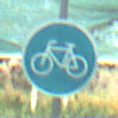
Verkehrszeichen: Radweg
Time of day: MorningAfternoon
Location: Roofed (Special)
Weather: PartlyCloudy
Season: NotSpecified
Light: Natural